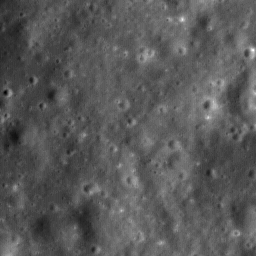
Host type: background_regolith
Lunar coordinates: latitude nan, longitude nan